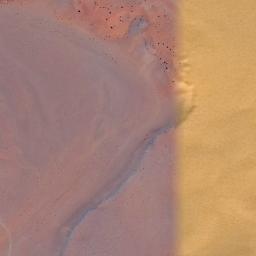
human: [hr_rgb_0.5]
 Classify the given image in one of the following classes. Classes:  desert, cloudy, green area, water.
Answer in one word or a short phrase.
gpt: desert